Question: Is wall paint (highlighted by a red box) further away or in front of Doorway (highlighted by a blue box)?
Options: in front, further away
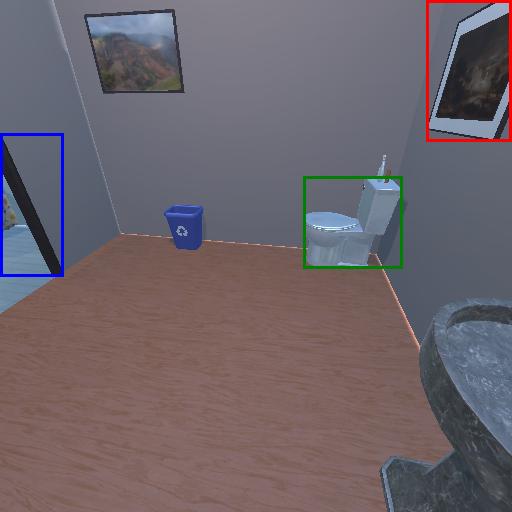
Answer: in front